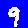
Digit: 9